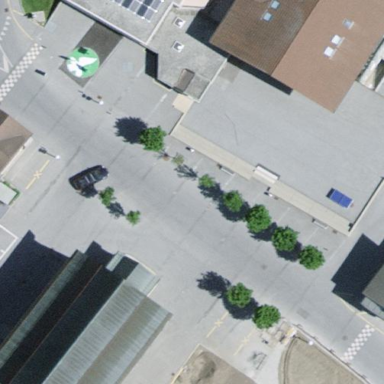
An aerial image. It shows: Square.